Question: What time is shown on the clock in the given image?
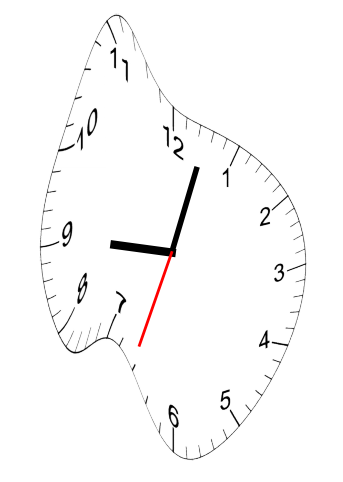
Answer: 09:02:33